Question: I am making an application voor Android, using Java in Eclipse. I am using buttons with in each one, some information text. Along with the text, I make use of hyperlinks that lead to a website. However, when I try to place my hyperlink after the second sentance, it automatically places it after the last sentence. in 'strings.xml' I can place the link at the beginning, middle or somehwere in between that, but in the actual come out, the link will be at the very end.
I have an image to show where the link is positioned, (at the end of the textview) and my strings.xml code to show you that the link is coded in the middle of the textview.
Does anyone have a solution for this?
This is the image that shows the textview, along with the hyperlink at the end of it.

This is my 'strings.xml' code for that page on the image:
'''
<string name="title_activity_nieuws"><b>Nieuws</b>&lt;br /&gt;&lt;br /&gt;Volg de ontwikkelingen in en om het Rode Kruis Ziekenhuis op onze website, hier is een internetverbinding voor nodig. <a href='https://www.rkz.nl/nieuws_agenda_nieuws'> &lt;br /&gt;&lt;br /&gt;&lt;br /&gt;<b>Agenda</b>&lt;br /&gt;&lt;br /&gt; Voorlichtingsbijeenkomsten, symposia, open dagen en andere evenementen die het Rode Kruis Ziekenhuis organiseert vindt u in de Agenda op onze website (een internetverbinding is nodig).</a>
</string>
'''
Main code:
'''
package com.example.rodekruis;
import android.net.Uri;
import android.os.Bundle;
import android.app.Activity;
import android.content.Intent;
import android.text.Html;
import android.text.Spanned;
import android.text.method.LinkMovementMethod;
import android.view.Menu;
import android.view.MenuItem;
import android.view.View;
import android.widget.AdapterView;
import android.widget.Button;
import android.widget.TextView;
public class NieuwsActivity extends Activity implements View.OnClickListener{
TextView HyperLink;
Spanned Text;
@Override
protected void onCreate(Bundle savedInstanceState) {
super.onCreate(savedInstanceState);
setContentView(R.layout.activity_nieuws);
findViewById(R.id.button11).setOnClickListener(this);
findViewById(R.id.button12).setOnClickListener(this);
findViewById(R.id.button13).setOnClickListener(this);
findViewById(R.id.button14).setOnClickListener(this);
findViewById(R.id.imageButton1).setOnClickListener(this);
TextView textView =(TextView)findViewById(R.id.textView);
textView.setClickable(true);
textView.setMovementMethod(LinkMovementMethod.getInstance());
String text = getResources().getString(R.string.title_activity_nieuws);
text += "<a href='https://www.rkz.nl/nieuws_agenda_nieuws'> Naar het nieuwsoverzicht </a>";
textView.setText(Html.fromHtml(text));
}
@Override
public void onClick(View v) {
Intent intent = null;
switch (v.getId()) {
case R.id.button11:
Uri uri = Uri.parse("https://www.facebook.com/RKZ.BrandwondencentrumBeverwijk");
intent = new Intent(Intent.ACTION_VIEW, uri);
break;
case R.id.button12:
Uri uri1 = Uri.parse("https://www.youtube.com/user/rodekruisziekenhuis/featured");
intent = new Intent(Intent.ACTION_VIEW, uri1);
break;
case R.id.button13:
Uri uri2 = Uri.parse("https://twitter.com/rodekruiszh?lang=nl");
intent = new Intent(Intent.ACTION_VIEW, uri2);
break;
case R.id.button14:
Uri uri3 = Uri.parse("https://www.linkedin.com/company/rode-kruis-ziekenhuis");
intent = new Intent(Intent.ACTION_VIEW, uri3);
break;
case R.id.imageButton1:
intent = new Intent(NieuwsActivity.this, InfoActivity.class);
break;
}
startActivity(intent);
}
}
'''
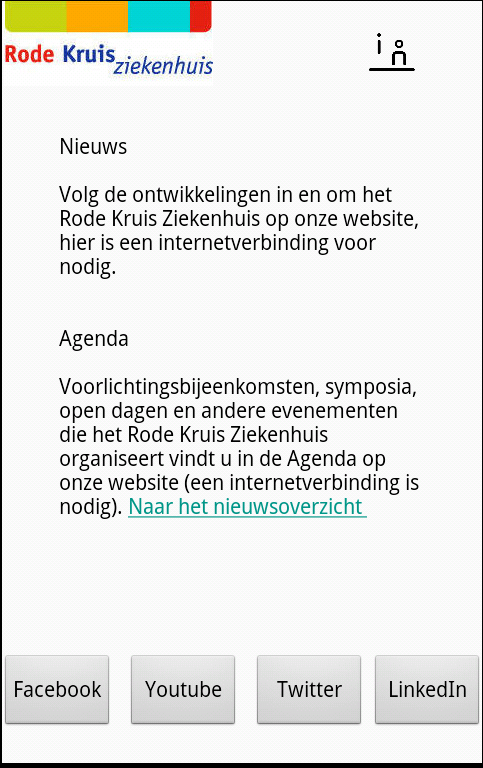
Answer: As I understand, you want to show text link above "Agenda"
Firstly, you should change the your string to:
'''
<string
name="title_activity_nieuws"><![CDATA[Nieuws<br/>Volg de ontwikkelingen in en om het Rode Kruis Ziekenhuis op onze website, hier is een internetverbinding voor nodig. <br/><br/><a href='https://www.rkz.nl/nieuws_agenda_nieuws'>Naar het nieuwsoverzicht</a> <br/><br/>Agenda<br/><br/> Voorlichtingsbijeenkomsten, symposia, open dagen en andere evenementen die het Rode Kruis Ziekenhuis organiseert vindt u in de Agenda op onze website (een internetverbinding is nodig).]]></string>
'''
Secondly, comment-out line:
'''
text += "<a href='https://www.rkz.nl/nieuws_agenda_nieuws'> Naar het nieuwsoverzicht </a>";
'''
Hope it help